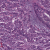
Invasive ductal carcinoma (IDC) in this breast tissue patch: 1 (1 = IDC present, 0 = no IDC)